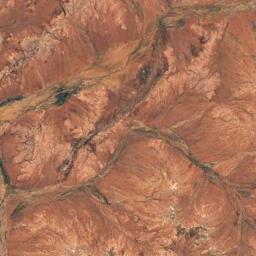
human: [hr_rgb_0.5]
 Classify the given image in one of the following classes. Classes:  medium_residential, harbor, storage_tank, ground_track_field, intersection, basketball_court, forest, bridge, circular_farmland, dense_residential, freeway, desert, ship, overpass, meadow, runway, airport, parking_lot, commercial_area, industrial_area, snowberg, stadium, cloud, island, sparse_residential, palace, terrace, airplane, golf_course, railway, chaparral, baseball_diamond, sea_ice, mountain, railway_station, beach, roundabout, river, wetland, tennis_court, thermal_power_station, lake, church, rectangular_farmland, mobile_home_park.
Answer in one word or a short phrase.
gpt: desert